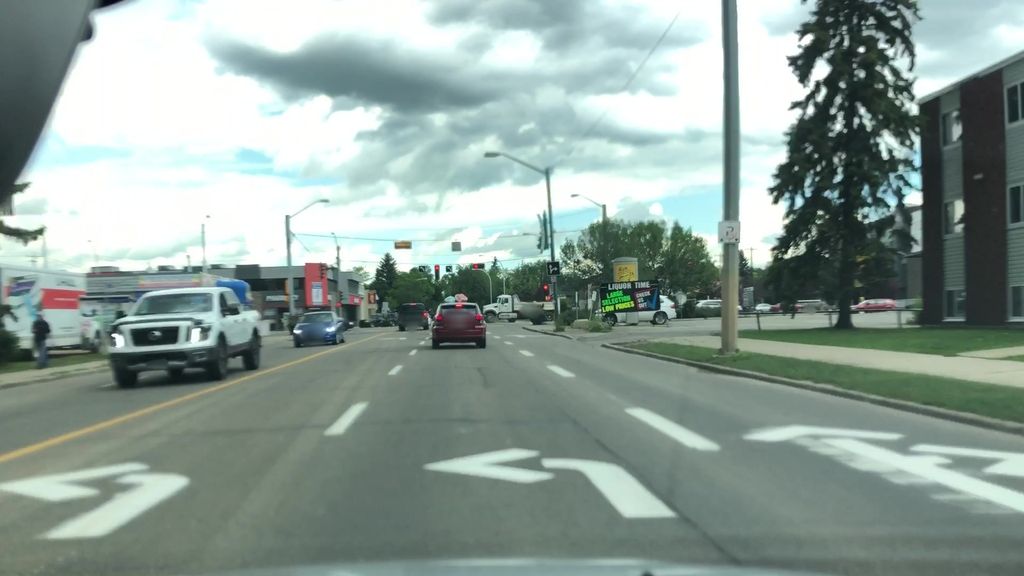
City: edmonton